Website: lowes
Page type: payment
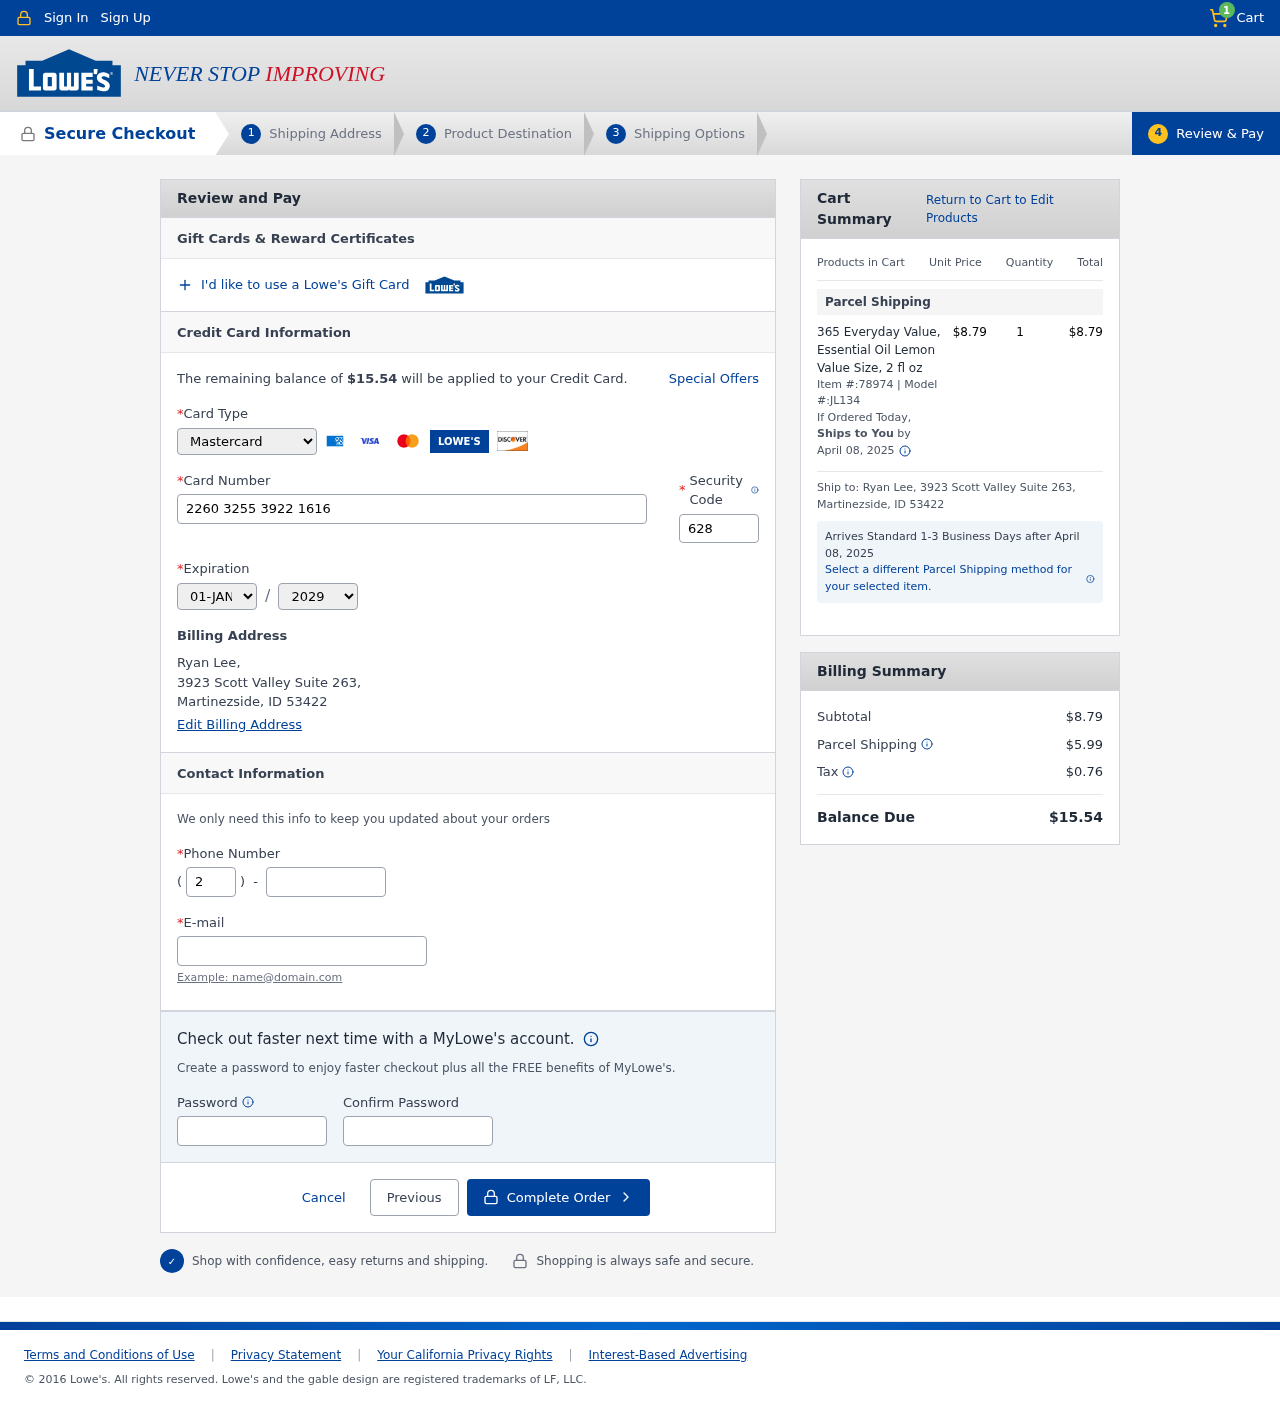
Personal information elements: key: PII_CARD_CVV
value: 628
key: PII_CARD_EXPIRY_MONTH
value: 01
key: PII_CARD_EXPIRY_YEAR
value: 29
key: PII_CARD_NUMBER
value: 2260 3255 3922 1616
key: PII_CARD_TYPE
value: Mastercard
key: PII_CITY_STATE_ZIP
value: Martinezside, ID 53422
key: PII_EMAIL
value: ryanlee@yahoo.com
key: PII_FULLNAME
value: Ryan Lee,
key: PII_PHONE
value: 2767904371
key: PII_PHONE_AREA
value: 276
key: PII_STREET
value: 3923 Scott Valley Suite 263
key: PII_STREET
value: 3923 Scott Valley Suite 263,
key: PII_FULLNAME2
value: Ryan Lee
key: PII_CITY
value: Martinezside
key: PII_STATE_ABBR
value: ID
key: PII_POSTCODE
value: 53422
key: PII_POSTCODE_FULL
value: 53422
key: PII_CITY_STATE
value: Martinezside, ID
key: PII_POSTCODE_NUMERIC
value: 53422
Product elements: key: PRODUCT1_NAME
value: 365 Everyday Value, Essential Oil Lemon Value Size, 2 fl oz
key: PRODUCT1_PRICE
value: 8.79
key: PRODUCT1_QUANTITY
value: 1
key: PRODUCT1_ITEM
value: Item #:78974
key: PRODUCT1_MODEL
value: Model #:JL134
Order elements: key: ORDER_NUM_ITEMS
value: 1
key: ORDER_TOTAL
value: $15.54
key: ORDER_SHIPPING_DATE
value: April 08, 2025
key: ORDER_SUBTOTAL
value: $8.79
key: ORDER_SHIPPING_DATE2
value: April 08, 2025
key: ORDER_SHIPPING_COST
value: $5.99
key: ORDER_TAX
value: $0.76